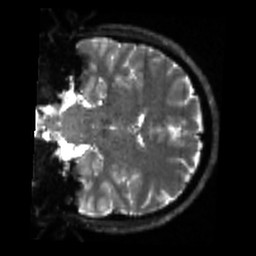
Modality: sbref
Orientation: coronal
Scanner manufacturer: siemens
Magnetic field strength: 3 T
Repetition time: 4 s
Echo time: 0.0594 s